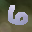
Label: 6